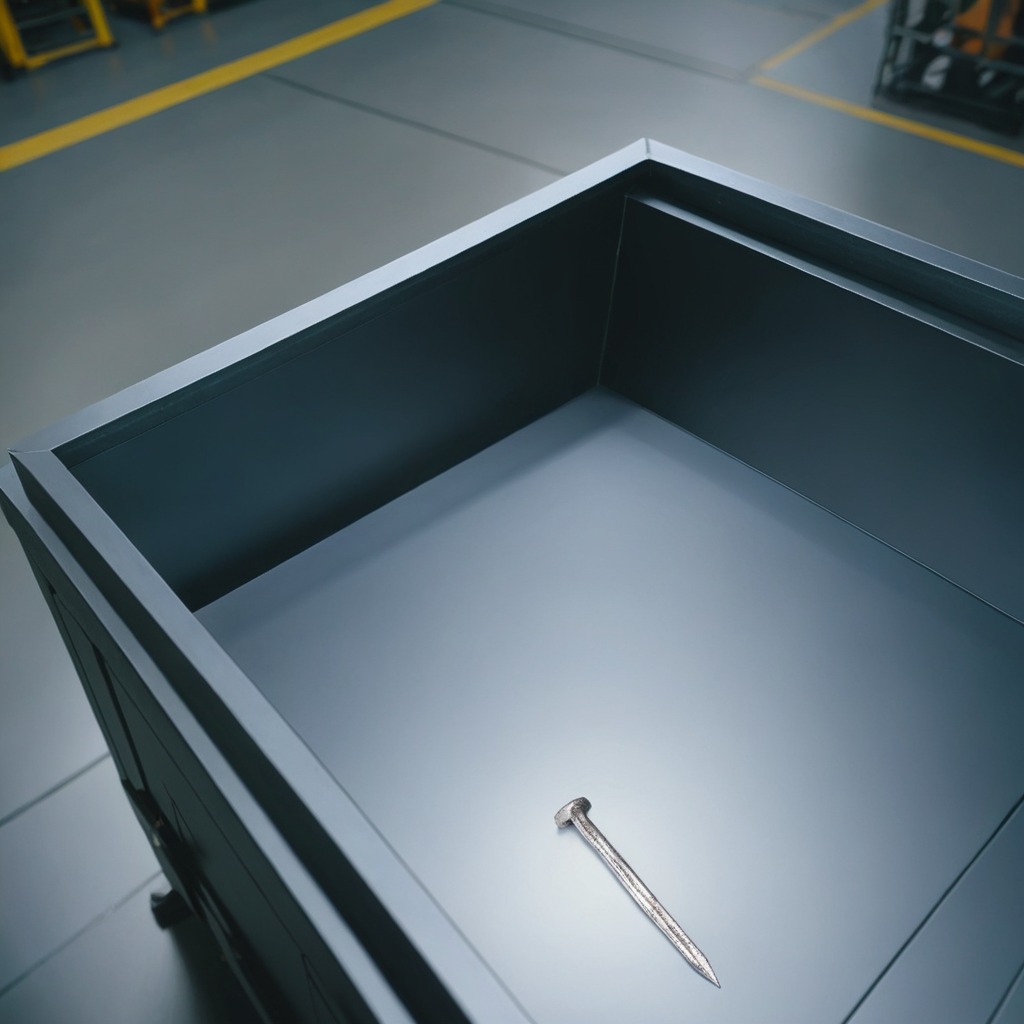
A nail is lying on the surface of the toolbox.